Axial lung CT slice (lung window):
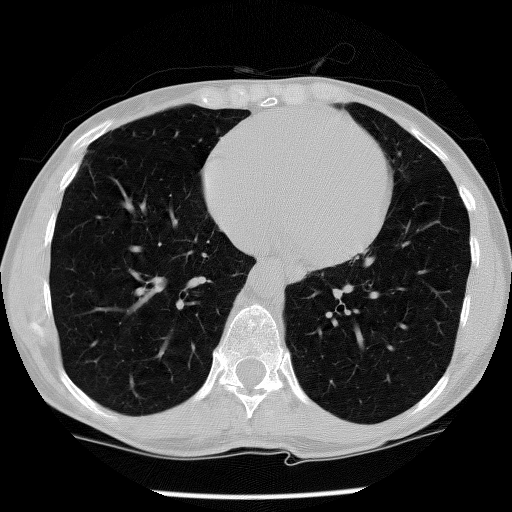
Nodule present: no